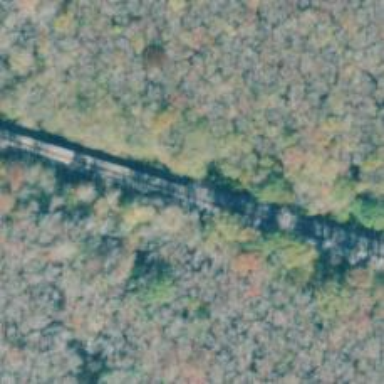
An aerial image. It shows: Railway track.